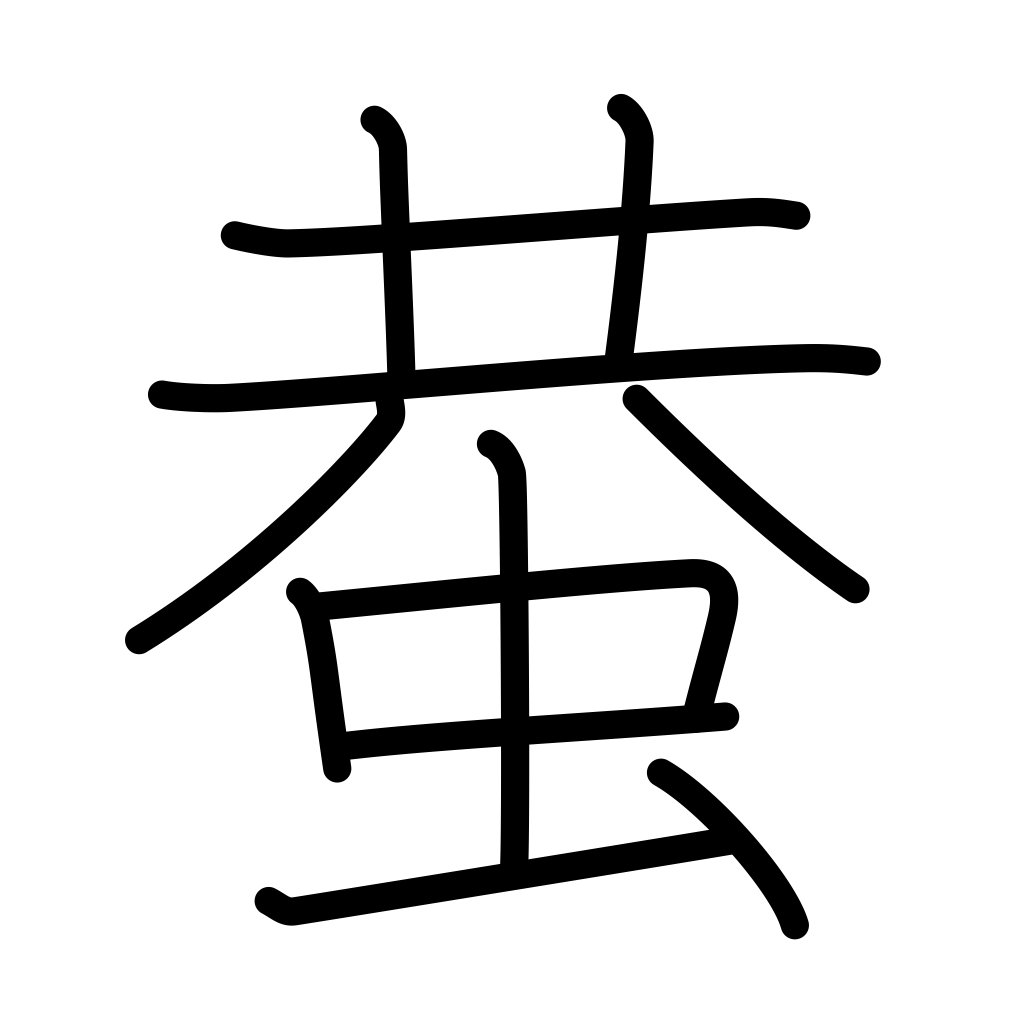
Meaning: cricket